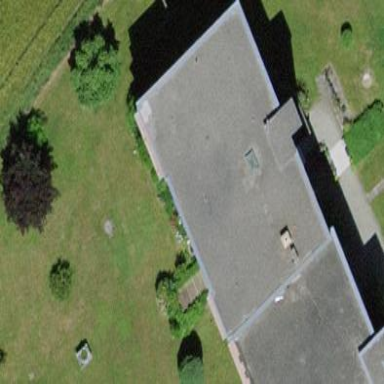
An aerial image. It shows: Flat-roofed residential building.